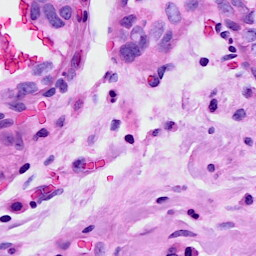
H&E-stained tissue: Breast